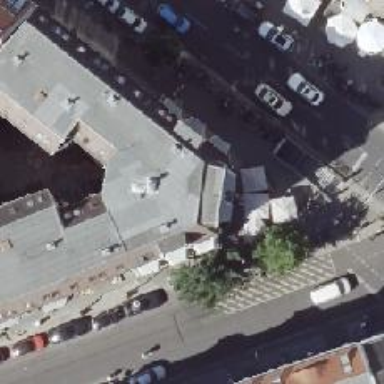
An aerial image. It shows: Shop selling clothes.